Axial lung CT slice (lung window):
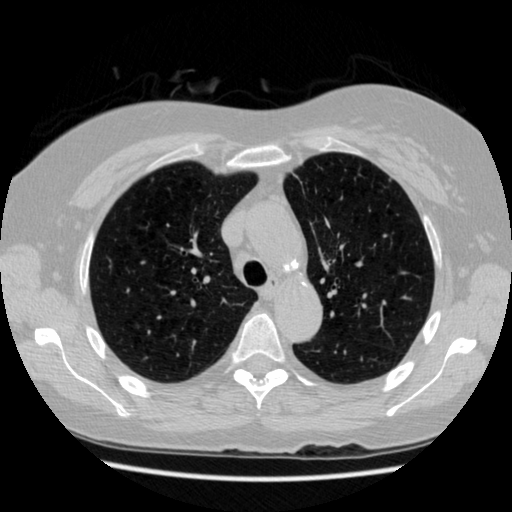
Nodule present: no